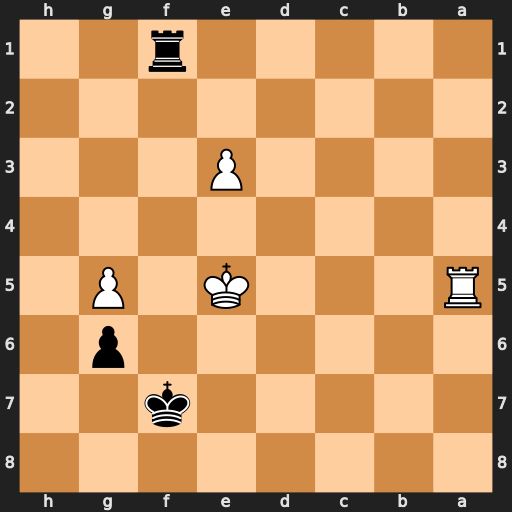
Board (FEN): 8/5k2/6p1/R3K1P1/8/4P3/8/5r2
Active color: b
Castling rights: -
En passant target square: -
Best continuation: Rf5+ Kd4 Rxa5